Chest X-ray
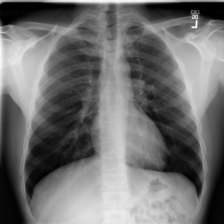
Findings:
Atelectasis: negative
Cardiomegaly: negative
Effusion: negative
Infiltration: negative
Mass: negative
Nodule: negative
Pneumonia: negative
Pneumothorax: negative
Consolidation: negative
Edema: negative
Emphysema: negative
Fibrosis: negative
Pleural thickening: negative
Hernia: negative